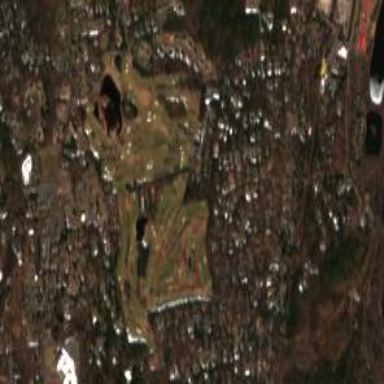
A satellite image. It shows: Golf course surrounded by greenery.